Question: Whenever I submit my form from the 'Respond.vbhtml' page, my 'Respond_post' function inside the controller gets called like it should; however, the item being passed in 'FormsRespondModel' is empty.

Why is my post action not populating my FormsRespondModel as it should?
'''
Public Class FormsRespondModel
Public Property form As cihForm
Public Property lists As cihLists = New cihLists()
Public Property subOrgs As List(Of cihOrganizationSub)
Public Property Events As List(Of cihEvent)
Public Sub New()
End Sub
Public Sub New(formId As String)
form = New cihForm()
form.loadForm(Guid.Parse(formId))
lists.loadOrganizationSubs(ZenCommon.CurrentOrgId, ZenCommon.CurrentUserId)
Dim emptyList() As String = {}
Dim eventsearchList As cihEventSearch = New cihEventSearch(ZenCommon.CurrentOrgId, "", DateTime.Now, ZenCommon.Date2050, True, emptyList, emptyList, emptyList)
Events = eventsearchList.eventList
subOrgs = lists.organizationSubs
End Sub
End Class
'''
'''
@ModelType CheckImHere.Student.FormsRespondModel
@Using Html.BeginForm()
@html.Hidden(Model.form.formId.ToString())
@For Each fld As Field In Model.form.fields
If fld.fieldTypeId = "text" Then
@<li>
<h4>@fld.title</h4>
<em>@fld.description</em>
<input type="text" placeholder="" value="@fld.response"/>
<em>@fld.isRequired</em>
</li>
End If
If fld.fieldTypeId = "para" Then
@<li>
<h4>@fld.title</h4>
<em>@fld.description</em>
@html.textarea(fld.response)
<em>@fld.isRequired</em>
</li>
End If
Next
<input type="submit" name="cmdSubmit" value="Submit" id="cmdSubmit"/>
End Using
'''
'''
<HttpPost>
<ActionName("Respond")>
Function Respond_post(viewModel As FormsRespondModel) As ActionResult
Return View("Respond", viewModel)
End Function
'''
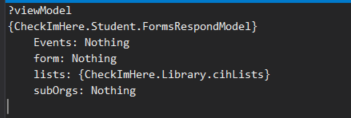
Answer: > Why is my post action not populating my FormsRespondModel as it should?
Because your '<input>' and '<textarea>' fields don't have a 'name' attribute. So absolutely nothing gets sent to the server when you submit the form.
You might consider using strongly typed helpers such as 'Html.TextBoxFor' and 'Html.TeaxAreaFor' in order to generate proper input fields. You might also take a look at the following blog post which explains how exactly your input fields should be named if you want model binding to work with collections: <URL>
So for example to generate proper indexer names you might replace the 'For Each' with a 'For' loop:
'''
@For i As Integer = 0 To Model.form.fields.Count -1 Step 1
If Model.form.fields(i).fieldTypeId = "text" Then
@<li>
<h4>@Html.DisplayFor(Function(x)x.form.fields(i).title)</h4>
<em>@Html.DisplayFor(Function(x)x.form.fields(i).description)</em>
@Html.TextBoxFor(Function(x)x.form.fields(i).response)
<em>@Html.DisplayFor(Function(x)x.form.fields(i).isRequired)</em>
</li>
End If
If Model.form.fields(i).fieldTypeId = "para" Then
@<li>
<h4>@Html.DisplayFor(Function(x)x.form.fields(i).title)</h4>
<em>@@Html.DisplayFor(Function(x)x.form.fields(i).description)</em>
@Html.TextAreaFor(Function(x)x.form.fields(i).response)
<em>@Html.DisplayFor(Function(x)x.form.fields(i).isRequired)</em>
</li>
End If
Next
'''
Obviously in this example we only have input fields for the 'response' property. So that will be the only thing being sent to the server when you submit the form and the only property on your view model that will be populated. If you want to get the other properties you might need to include them as hidden fields inside the form (using the '@Html.HiddenFor' helper). This being said, instead of generating a bunch of hidden fields in your form it might be much better to simply include as hidden field some unique identifier that will allow you to retrieve those properties from your backend in the POST action using this identifier.